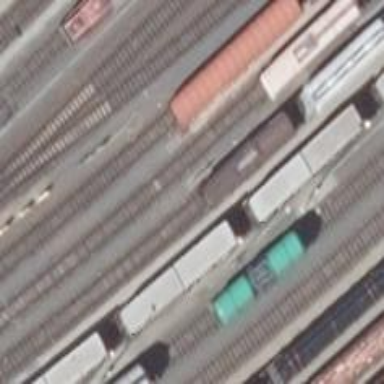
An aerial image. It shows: Rail yard with electrified contact lines for railway operations.